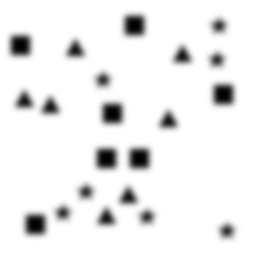
Squares: 7
Triangles: 7
Stars: 7
Total shapes: 21